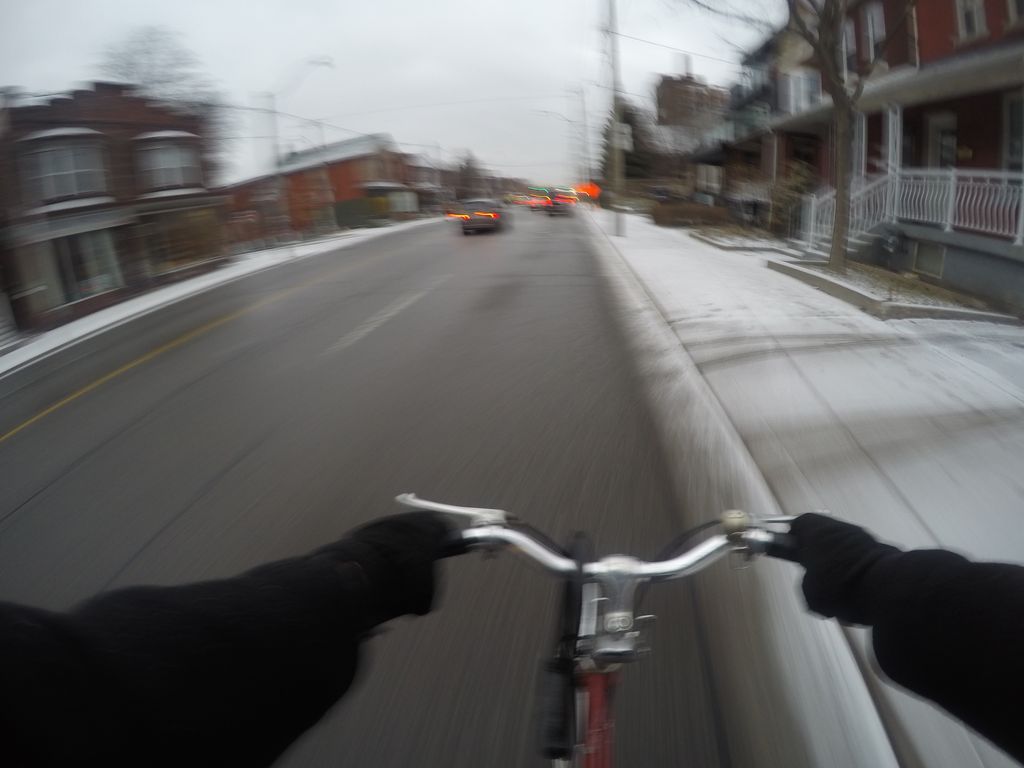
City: toronto